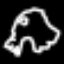
Label: frog